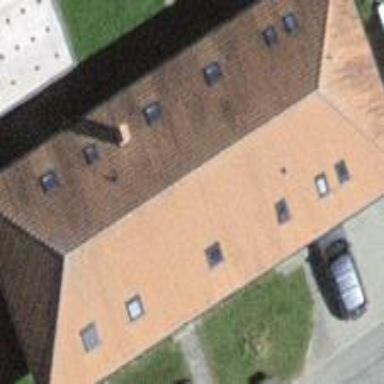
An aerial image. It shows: Residential building.